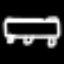
Label: bed